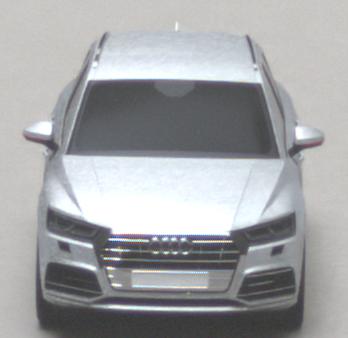
Make: Audi
Model: Q5 45 TFSI
Detailed model: Q5 (FY)
Model produced from: 2019/01
Model produced until: 2019/05
Doors: 5
Color: white
Road condition: dry road
Daytime: midday
Contrast: medium contrast